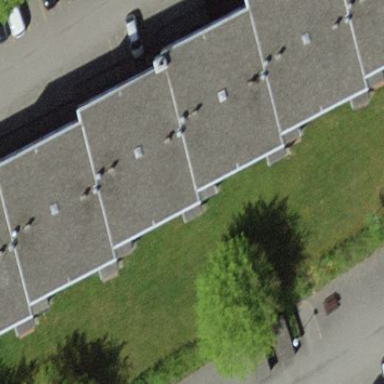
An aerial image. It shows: Apartment building with flat concrete roof.